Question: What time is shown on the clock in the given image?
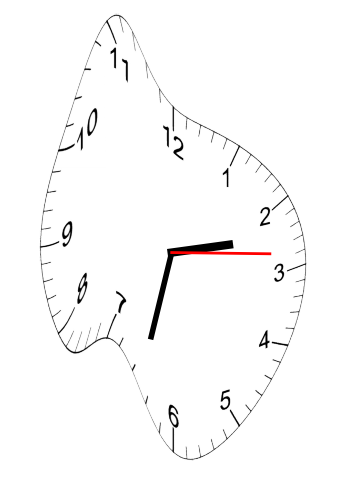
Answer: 02:32:14